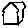
Label: house